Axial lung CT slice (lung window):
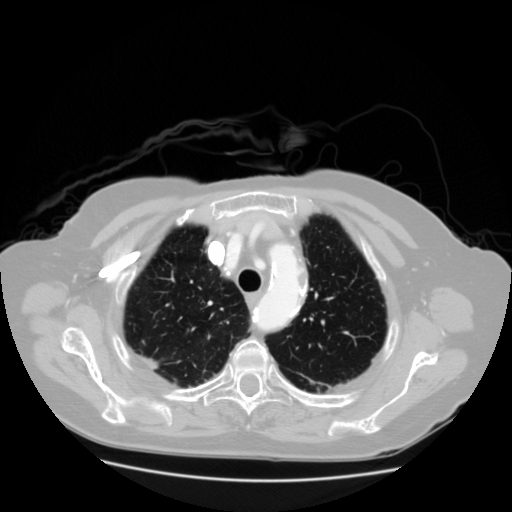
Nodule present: no